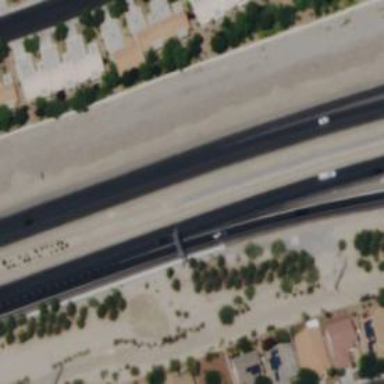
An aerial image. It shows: Asphalt motorway link.